Aerial crown-view tile of a tropical tree (Barro Colorado Island, Panama), acquired 20250317:
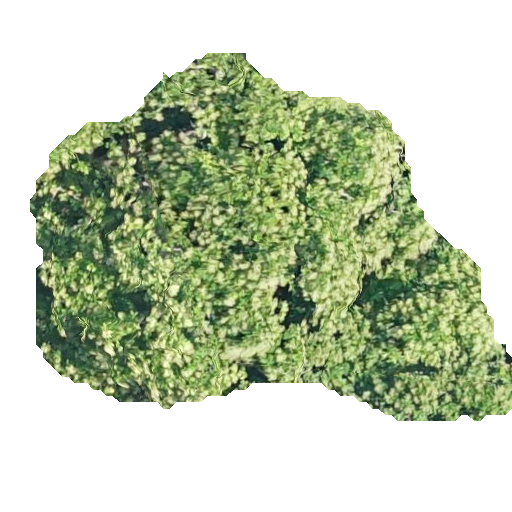
Species: Anacardium excelsum
GBIF accepted scientific name: Anacardium excelsum
Crown area: 183.684 m²